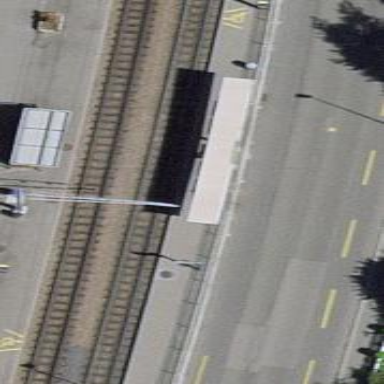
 specifically for trams. The platform has shelter."